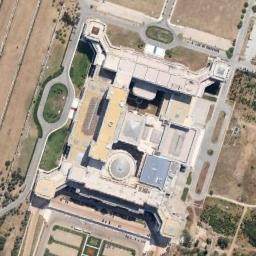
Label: palace